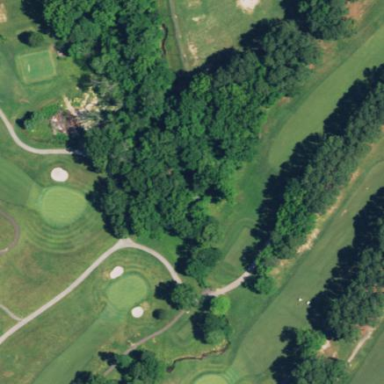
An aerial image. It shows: Golf fairway surrounded by grass.